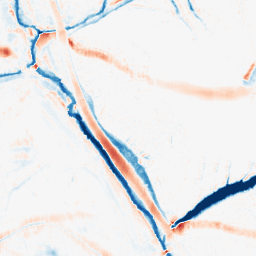
Category: morphological
Decomposition family: morphological_ellipse
Decomposition parameters: operation: average
width: 20
height: 10
Upsampling method: bilinear
Upsampling parameters: scale: 8
Upsampling scale: 8